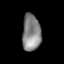
Tissue: lung
Cell type: Epithelial cells
Senescence score: 0.1631
Nuclear area (px): 662
Mean DAPI intensity: 134.254